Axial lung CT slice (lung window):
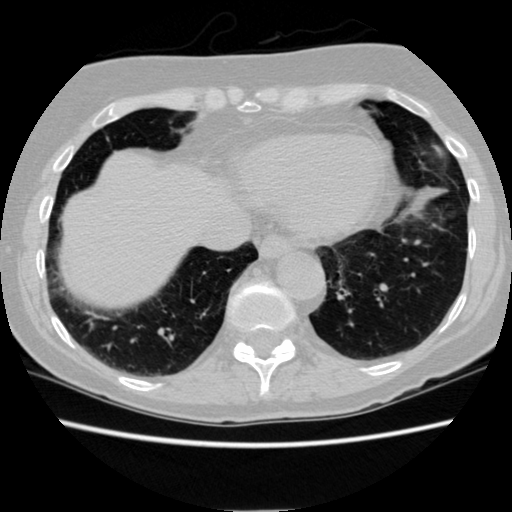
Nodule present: no